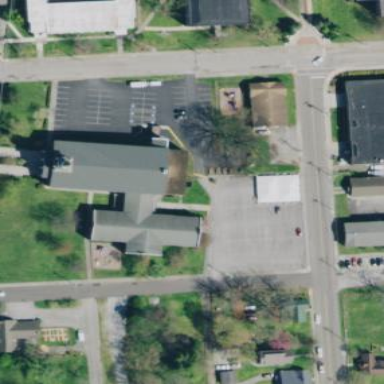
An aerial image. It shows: Building that serves as place of worship.